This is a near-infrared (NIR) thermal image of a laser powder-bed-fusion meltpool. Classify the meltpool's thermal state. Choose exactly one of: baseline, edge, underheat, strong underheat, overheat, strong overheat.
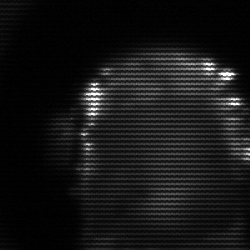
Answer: baseline